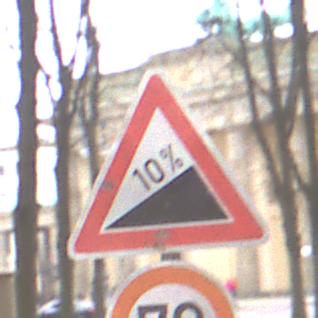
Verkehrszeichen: Steigung10
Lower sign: Geschwindigkeit70
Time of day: Midday
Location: Outdoor (Nature)
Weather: Overcast
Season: NotSpecified
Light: Natural